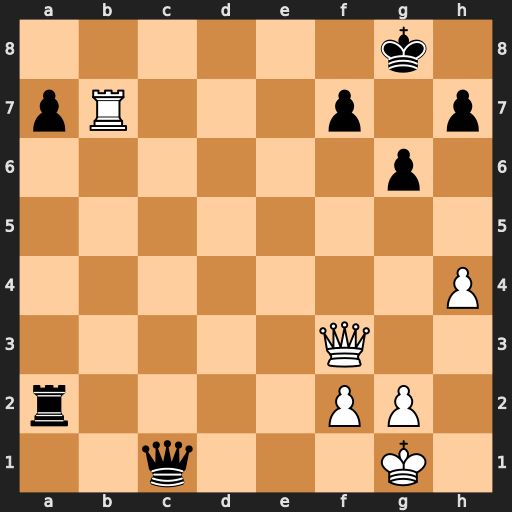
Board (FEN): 6k1/pR3p1p/6p1/8/7P/5Q2/r4PP1/2q3K1
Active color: w
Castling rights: -
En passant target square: -
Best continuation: Kh2 Qc4 Qf6